Question: Here is a data.frame with three subjects in a 2 by 2 design:
'''
x<-data.frame("sub" = rep(c("sub1","sub2","sub3"),times=4),
"cond1" = rep(c("A","B"),times=c(6,6)),
"cond2" = rep(c("C","C","C","D","D","D"),times=2),
"score" = c(6,5,4, 5,4,3, 4,3,2, 3,2,1))
'''
Here is the split violin plot (for function, <URL>:
'''
dodge <- position_dodge(width=.5)
ggplot(x, aes(x=cond1, y=score, fill=cond2))+
geom_split_violin(trim = F)+
geom_point(shape=16,position=dodge)
'''

What I would like to do is connect the individual subject scatter points with a line across the fill condition (e.g., sub1 in cond1 A and cond2 C will connect to sub1 in cond1 A and cond2 D). Does anyone know if this is possible?
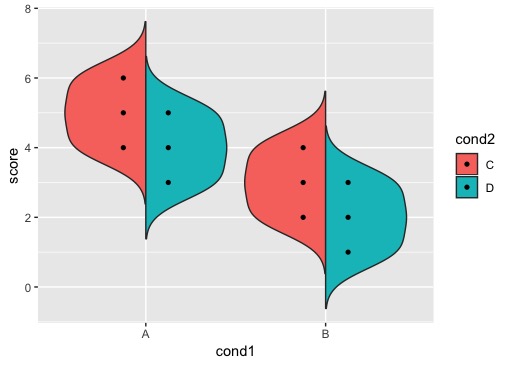
Answer: Here's an approach. First, I 'spread' the table so the beginning and end of 'geom_segment' can be based on different columns. Then I convert the 'cond1' values to numeric (which is what ggplot does under the hood) and feed those into the x fields. The x dodge offset of 0.12 was manual, but there's probably a clever way (beyond my current understanding) to use the ggplot settings to determine that automatically.
'''
library(tidyverse)
dodge <- position_dodge(width=.5)
ggplot(x, aes(x=cond1, y=score, fill=cond2))+
geom_split_violin(trim = F)+
geom_point(shape=16,position=dodge) +
geom_segment(data = x %>% spread(cond2, score),
aes(x = as.numeric(cond1) - 0.12,
xend = as.numeric(cond1) + 0.12,
y = C, yend = D), inherit.aes = FALSE, color = "black")
'''
<URL>